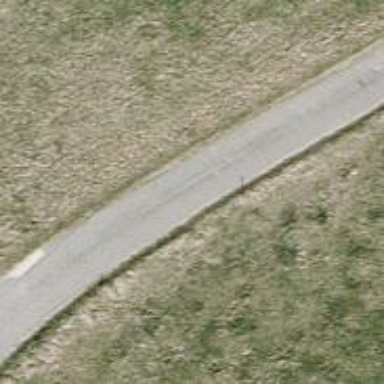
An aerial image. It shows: Well-maintained track road of grade 1.